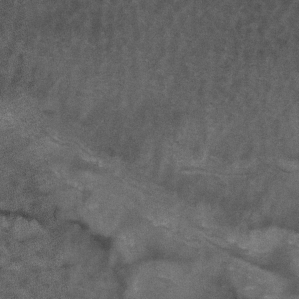
Label: non_frost